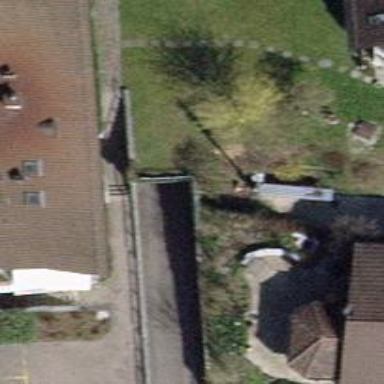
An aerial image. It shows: Wall is shown in the image.